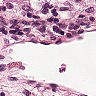
Metastatic tissue present: no